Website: lowes
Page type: address-validator
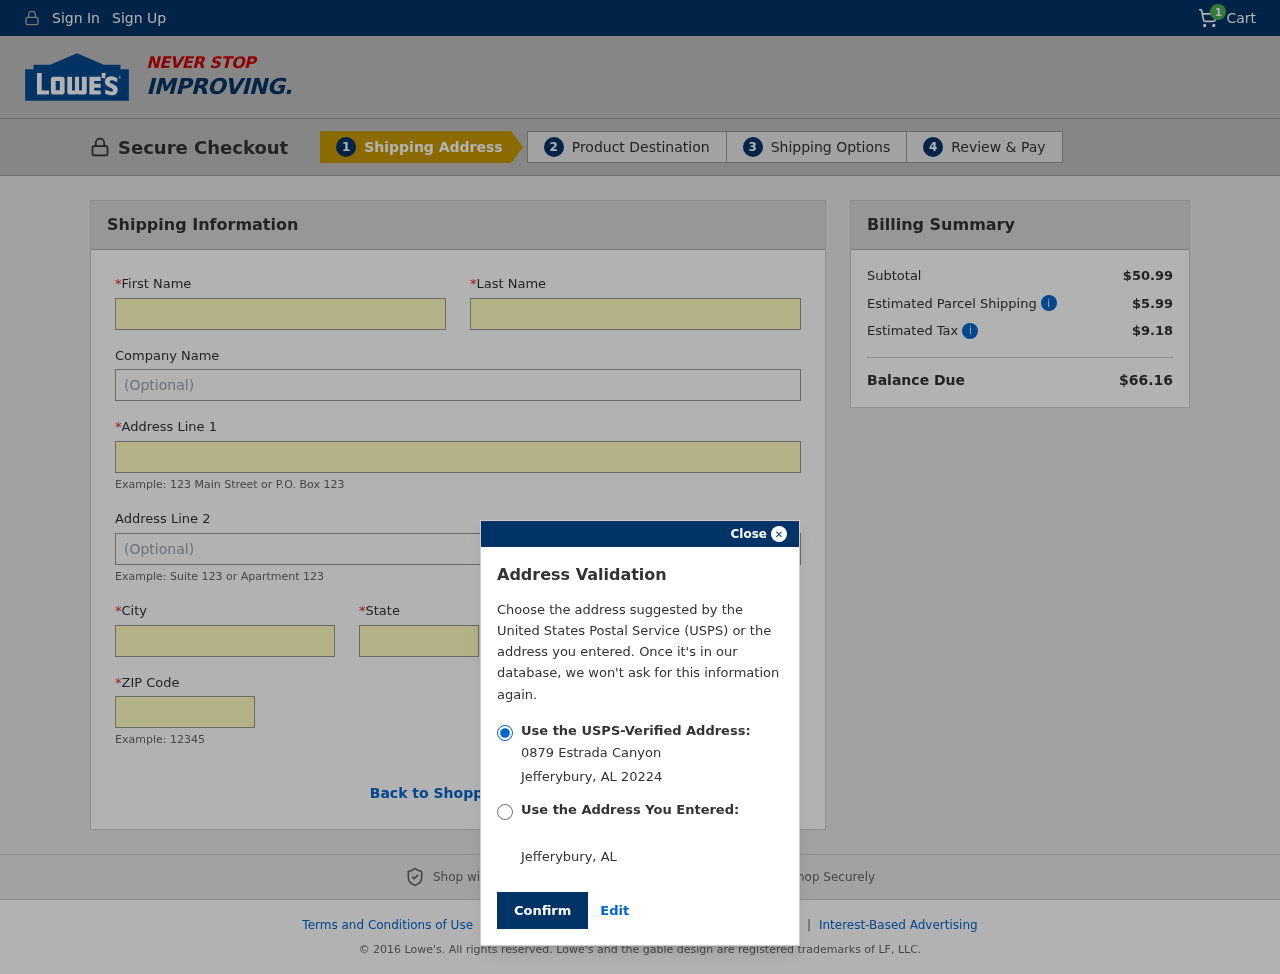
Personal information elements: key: PII_CITY
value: Jefferybury
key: PII_COMPANY
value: Nielsen-Castaneda
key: PII_FIRSTNAME
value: Vanessa
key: PII_LASTNAME
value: Thomas
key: PII_POSTCODE
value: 20224
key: PII_STATE
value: Alabama
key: PII_STATE_ABBR
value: AL
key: PII_STREET
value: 0879 Estrada Canyon
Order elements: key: ORDER_NUM_ITEMS
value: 1
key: ORDER_SUBTOTAL
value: $50.99
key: ORDER_SHIPPING_COST
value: $5.99
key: ORDER_TAX
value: $9.18
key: ORDER_TOTAL
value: $66.16